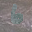
Label: 6